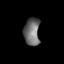
Tissue: lung
Cell type: Epithelial cells
Senescence score: 0.1974
Nuclear area (px): 428
Mean DAPI intensity: 108.173